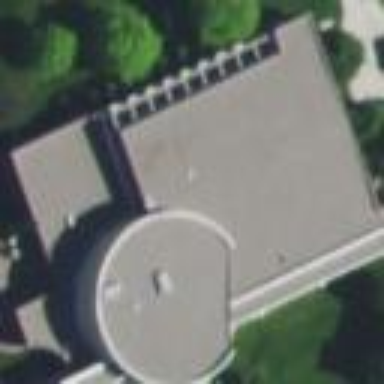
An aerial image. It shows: College building.